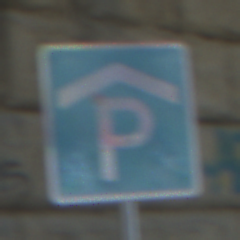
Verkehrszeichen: Parkhaus
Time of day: Midday
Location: Outdoor (Urban)
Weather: Clear
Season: NotSpecified
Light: Natural